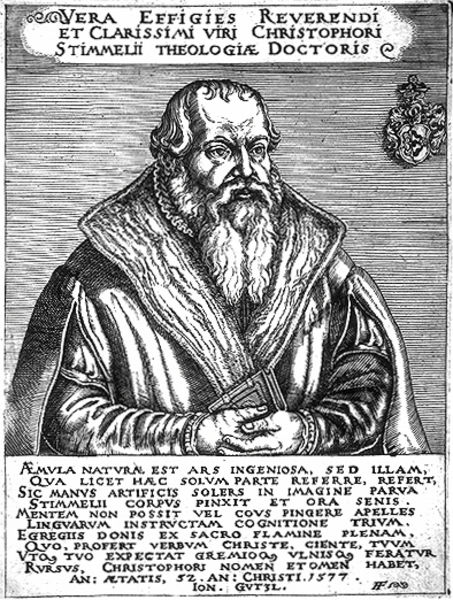
Titel: Bildnis des Christoph Stimmel
Künstler: Franz Friedrich
Institution: (Seriendruck)
Schlagwörter: dunkel, hand, mann, schatten, umhang, weiß, finger, frisur, grau, haar, hell, licht, mund, nase, schwarz, stirn, blick, alt, bart, wand, augen, falten, gesicht, kragen, pelz, rahmen, vollbart, ärmel, bild, bildnis, herr, hände, portrait, porträt, geistlicher, gewand, haare, halbfigur, mantel, person, brustbild, frontal, kinn, kontrast, lippen, locken, renaissance, holzschnitt, schrift, wangen, grafik, graphik, linien, tafel, gefaltet, kartusche, inschrift, glanz, pupillen, robe, revers, lider, striche, name, buch, druck, schwarzweiss, schraffur, schraffuren, stich, text, buchstaben, krause, wappen, pelzkragen, gebetsbuch, halbfigurig, pfarrer, mittelalter, priester, gelehrter, eins, beschreibung, legende, gebetbuch, umhand, kriche, latein, lateinisch, reformation, typenschrift, typendruck, theologe, gewnd, theologie, wapen, augen4, brevier, 16. jahrhundert, 15. jahrhundert, buch#, schfit, stimmel